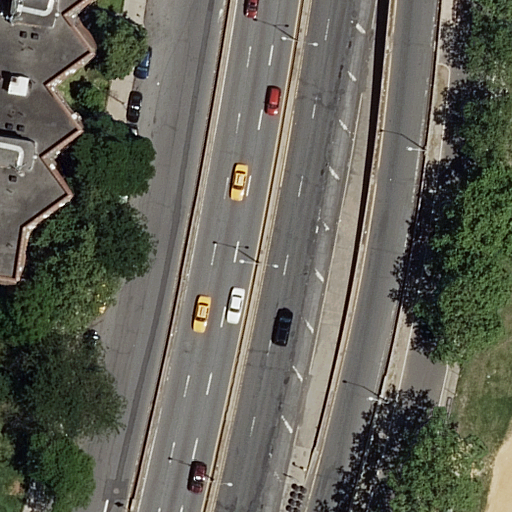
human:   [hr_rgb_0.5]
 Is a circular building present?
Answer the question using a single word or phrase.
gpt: no

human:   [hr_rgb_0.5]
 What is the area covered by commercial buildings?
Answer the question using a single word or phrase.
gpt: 0m2

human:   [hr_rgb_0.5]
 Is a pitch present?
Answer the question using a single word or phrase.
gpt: yes

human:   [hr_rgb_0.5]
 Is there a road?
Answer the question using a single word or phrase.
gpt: yes

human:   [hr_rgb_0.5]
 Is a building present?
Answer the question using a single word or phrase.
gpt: yes

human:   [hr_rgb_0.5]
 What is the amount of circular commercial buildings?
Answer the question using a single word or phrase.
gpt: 0

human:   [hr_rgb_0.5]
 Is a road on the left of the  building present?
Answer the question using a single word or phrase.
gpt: no

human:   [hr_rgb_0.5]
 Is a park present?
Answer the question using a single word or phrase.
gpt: yes

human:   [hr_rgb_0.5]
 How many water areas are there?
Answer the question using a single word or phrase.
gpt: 0

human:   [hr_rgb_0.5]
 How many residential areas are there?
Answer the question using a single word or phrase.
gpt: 1

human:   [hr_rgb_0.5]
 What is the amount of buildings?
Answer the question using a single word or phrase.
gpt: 1

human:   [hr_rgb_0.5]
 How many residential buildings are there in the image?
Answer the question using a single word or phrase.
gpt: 1

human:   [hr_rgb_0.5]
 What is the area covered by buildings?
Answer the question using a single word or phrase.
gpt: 623m2

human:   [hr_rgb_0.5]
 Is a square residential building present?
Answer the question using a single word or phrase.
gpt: no

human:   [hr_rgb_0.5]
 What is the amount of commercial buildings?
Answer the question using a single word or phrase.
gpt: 0

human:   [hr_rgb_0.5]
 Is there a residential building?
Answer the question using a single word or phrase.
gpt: yes

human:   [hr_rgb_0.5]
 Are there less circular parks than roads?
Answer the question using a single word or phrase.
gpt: yes

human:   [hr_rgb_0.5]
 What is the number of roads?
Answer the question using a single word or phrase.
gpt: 10

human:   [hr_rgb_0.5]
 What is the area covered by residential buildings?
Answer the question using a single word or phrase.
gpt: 623m2

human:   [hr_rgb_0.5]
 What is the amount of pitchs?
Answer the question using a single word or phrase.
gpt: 1

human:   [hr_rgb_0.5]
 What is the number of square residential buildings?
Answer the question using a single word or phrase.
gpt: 0

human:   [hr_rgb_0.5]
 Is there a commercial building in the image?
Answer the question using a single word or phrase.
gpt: no

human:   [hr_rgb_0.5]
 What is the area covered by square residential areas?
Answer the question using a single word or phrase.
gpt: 0m2

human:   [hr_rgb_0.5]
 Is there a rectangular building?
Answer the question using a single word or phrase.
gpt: no

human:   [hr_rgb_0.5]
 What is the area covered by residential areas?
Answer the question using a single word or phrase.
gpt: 9802m2

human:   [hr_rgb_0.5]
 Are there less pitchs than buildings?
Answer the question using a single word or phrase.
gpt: no

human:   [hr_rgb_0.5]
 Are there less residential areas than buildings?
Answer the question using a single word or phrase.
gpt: no

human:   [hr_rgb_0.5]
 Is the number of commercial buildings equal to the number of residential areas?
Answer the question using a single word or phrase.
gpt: no

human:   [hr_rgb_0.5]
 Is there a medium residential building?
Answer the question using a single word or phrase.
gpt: no

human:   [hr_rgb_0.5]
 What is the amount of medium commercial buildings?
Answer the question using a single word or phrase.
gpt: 0

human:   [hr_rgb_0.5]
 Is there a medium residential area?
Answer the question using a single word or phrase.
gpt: no

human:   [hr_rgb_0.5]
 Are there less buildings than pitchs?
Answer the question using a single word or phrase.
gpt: no

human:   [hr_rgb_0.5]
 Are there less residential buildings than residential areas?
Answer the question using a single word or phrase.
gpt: no

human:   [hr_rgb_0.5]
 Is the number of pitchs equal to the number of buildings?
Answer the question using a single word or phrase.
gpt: yes

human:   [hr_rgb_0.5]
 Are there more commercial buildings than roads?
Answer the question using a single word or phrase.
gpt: no

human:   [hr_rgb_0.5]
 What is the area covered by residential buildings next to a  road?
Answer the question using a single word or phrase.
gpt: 623m2

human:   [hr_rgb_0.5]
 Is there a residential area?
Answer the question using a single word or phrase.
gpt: yes

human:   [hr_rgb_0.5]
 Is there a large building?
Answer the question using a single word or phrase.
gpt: yes

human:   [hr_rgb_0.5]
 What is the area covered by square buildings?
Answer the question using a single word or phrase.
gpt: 0m2

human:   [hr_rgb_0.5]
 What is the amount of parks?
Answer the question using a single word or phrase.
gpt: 1

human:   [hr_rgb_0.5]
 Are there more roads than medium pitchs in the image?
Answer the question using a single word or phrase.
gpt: yes

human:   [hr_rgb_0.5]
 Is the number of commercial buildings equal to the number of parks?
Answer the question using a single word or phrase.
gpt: no

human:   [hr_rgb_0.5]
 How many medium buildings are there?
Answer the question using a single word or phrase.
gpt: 0

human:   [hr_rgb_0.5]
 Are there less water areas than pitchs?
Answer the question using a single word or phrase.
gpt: yes

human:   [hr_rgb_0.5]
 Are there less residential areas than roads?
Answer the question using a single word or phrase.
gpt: yes

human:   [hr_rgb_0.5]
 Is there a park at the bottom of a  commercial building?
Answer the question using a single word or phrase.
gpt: no

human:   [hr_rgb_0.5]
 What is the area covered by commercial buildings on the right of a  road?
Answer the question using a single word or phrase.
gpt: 0m2

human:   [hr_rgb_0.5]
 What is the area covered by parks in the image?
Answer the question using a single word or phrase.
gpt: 6473m2

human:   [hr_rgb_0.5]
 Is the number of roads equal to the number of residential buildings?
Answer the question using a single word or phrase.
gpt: no

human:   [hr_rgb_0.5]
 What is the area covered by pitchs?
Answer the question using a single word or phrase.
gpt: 1619m2

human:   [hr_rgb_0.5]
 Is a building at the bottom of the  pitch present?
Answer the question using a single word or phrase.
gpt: no

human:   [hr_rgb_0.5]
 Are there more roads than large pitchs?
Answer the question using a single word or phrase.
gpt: yes

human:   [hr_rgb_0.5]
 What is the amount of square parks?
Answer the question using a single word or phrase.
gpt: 0

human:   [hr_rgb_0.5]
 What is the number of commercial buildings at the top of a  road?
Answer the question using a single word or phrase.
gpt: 0

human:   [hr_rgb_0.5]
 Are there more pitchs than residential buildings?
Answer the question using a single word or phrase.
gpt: no

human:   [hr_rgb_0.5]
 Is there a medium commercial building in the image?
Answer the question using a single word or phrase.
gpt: no

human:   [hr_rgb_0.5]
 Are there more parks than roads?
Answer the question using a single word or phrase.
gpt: no

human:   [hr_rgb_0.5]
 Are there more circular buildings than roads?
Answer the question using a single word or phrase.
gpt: no

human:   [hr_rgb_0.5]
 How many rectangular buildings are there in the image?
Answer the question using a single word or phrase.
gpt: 0

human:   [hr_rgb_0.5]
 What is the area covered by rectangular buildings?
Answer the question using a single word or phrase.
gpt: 0m2

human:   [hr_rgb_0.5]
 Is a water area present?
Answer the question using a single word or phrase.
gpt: no

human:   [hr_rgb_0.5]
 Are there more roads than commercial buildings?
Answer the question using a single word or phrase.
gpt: yes

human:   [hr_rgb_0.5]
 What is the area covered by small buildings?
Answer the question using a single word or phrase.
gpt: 0m2

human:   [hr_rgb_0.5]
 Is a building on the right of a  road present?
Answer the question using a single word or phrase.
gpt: no